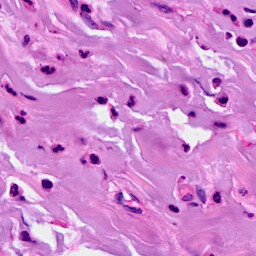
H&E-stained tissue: Breast